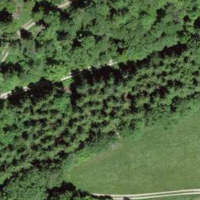
EUNIS habitat code: 41
Species observed at this site:
Melittis melissophyllum